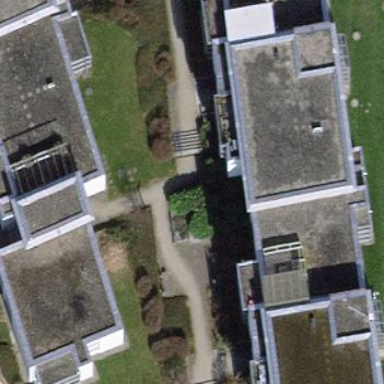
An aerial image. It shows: Terrace building.